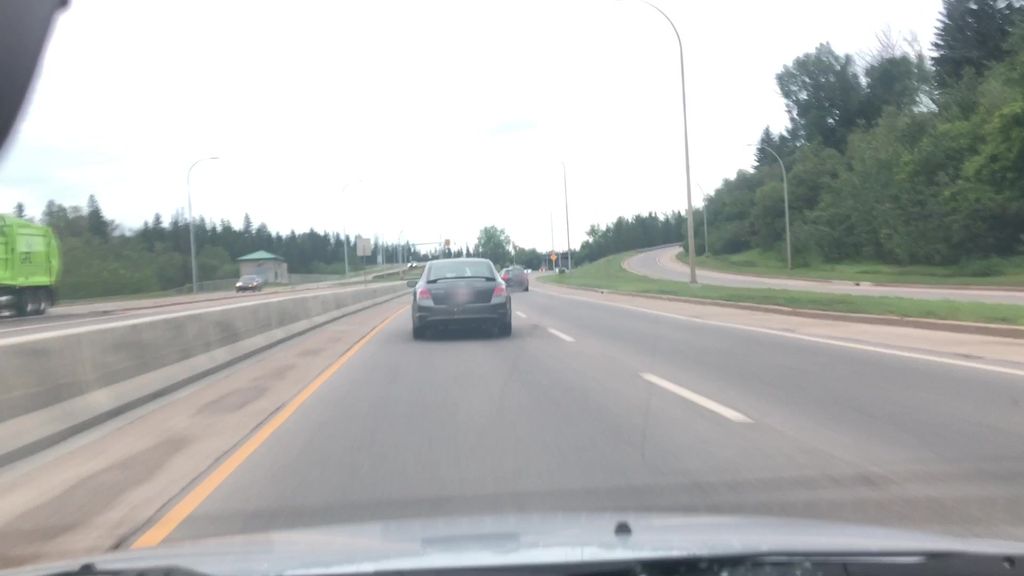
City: edmonton